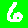
Digit: 6